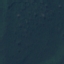
Land use / land cover: Forest